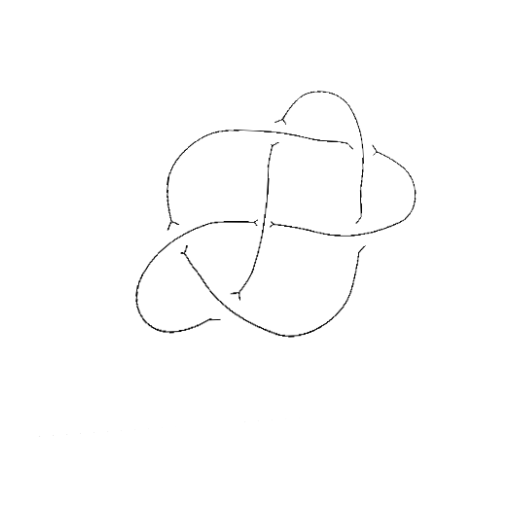
Crossing number: 6